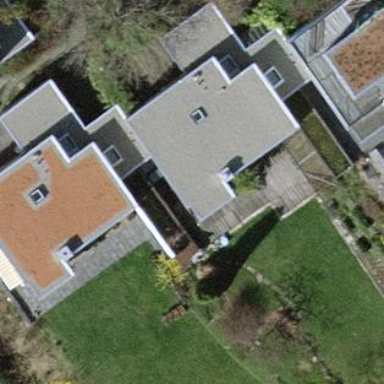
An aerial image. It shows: Close-up view of roof part of building.